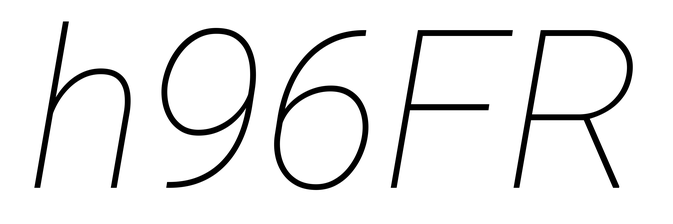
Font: Roboto-Italic_Thin_Italic